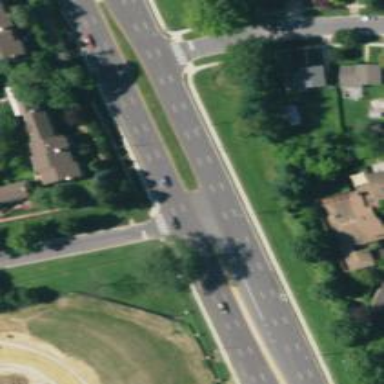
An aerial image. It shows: Primary road with asphalt surface.